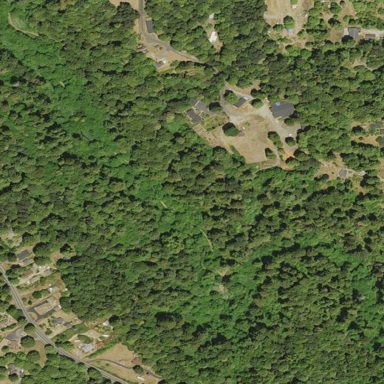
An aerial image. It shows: Forest area.